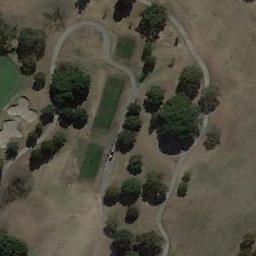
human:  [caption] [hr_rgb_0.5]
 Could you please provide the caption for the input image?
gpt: The golf course has some fairways, Roads, Barrier trees and two sandpits .

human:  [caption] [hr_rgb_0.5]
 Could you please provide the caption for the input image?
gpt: There are about a dozen bunkers on this lawn .

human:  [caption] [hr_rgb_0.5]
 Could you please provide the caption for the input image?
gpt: There are a few bunkers and a few paths on the large green lawn on the golf course and many trees .

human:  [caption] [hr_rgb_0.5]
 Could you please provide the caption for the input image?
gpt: Lots of buildings are beside the golf course .

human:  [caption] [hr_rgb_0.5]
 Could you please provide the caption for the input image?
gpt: There are many green trees on the golf course .